Question: How do I modify this line in VBA to only select the columns that have values?
'''
Set rng = Range("A1", Range("A65536").End(xlUp)).SpecialCells(xlCellTypeVisible)
'''
I don't think I'm doing something right since the 'CountLarge' property is several billion cells
Here is a sample of my data

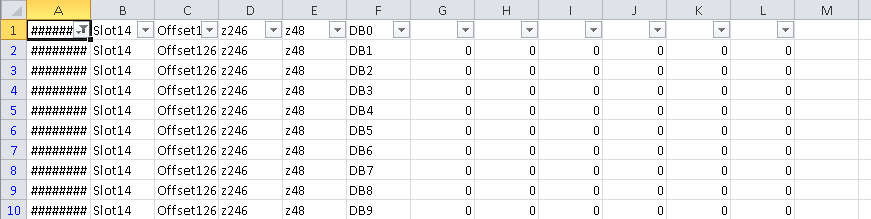
Answer: > > > @SiddharthRout Yes I only need the rows that have data. I think I have it working now with End(xlToLeft) from @JMax ... Now that I'm iterating over the cells, I can just quit the For each loop once the last row is reached. I might have this working now. - makerofthings7 14 mins ago
For this neither you need '.SpecialCells' nor do you need to loop through the rows :)
Here is a sample code. This will copy all the rows which have data to Sheet2 ()
'''
Sub Sample()
Dim ws As Worksheet
Dim rng As Range
Dim LastRow As Long, LastCol As Long
Set ws = Sheets("Sheet1")
With ws
LastRow = .Cells.Find(What:="*", After:=.Range("A1"), Lookat:=xlPart, _
LookIn:=xlFormulas, SearchOrder:=xlByRows, SearchDirection:=xlPrevious, MatchCase:=False).Row
LastCol = .Cells.Find(What:="*", After:=.Range("A1"), Lookat:=xlPart, _
LookIn:=xlFormulas, SearchOrder:=xlByColumns, SearchDirection:=xlPrevious, _
MatchCase:=False).Column
With .Range("A1:" & Split(Cells(, LastCol).Address, "$")(1) & LastRow)
.AutoFilter Field:=1, Criteria1:="<>"
Set rng = ws.AutoFilter.Range
rng.Offset(1, 0).Resize(rng.Rows.Count - 1).Copy _
Destination:=Sheets("Sheet2").Range("A1")
End With
End With
End Sub
'''

I am assuming that all cells in a particular row will have data and there won't be a case like this
> > > @makerofthings7: I think I know what exactly you are trying to do :) you don't need to use loops to achieve what you want. Just a quick question. Is it possible that say Cell C10 might have a value but B10 might not? - Siddharth Rout 12 mins ago
If there is then we will have to set the autofilter criteria accordingly.
The other way would be to sort your data, pushing the blanks way down and then copying the resulting range :)
HTH